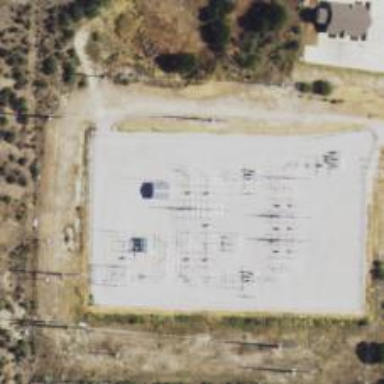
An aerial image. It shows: Switch for power supply.